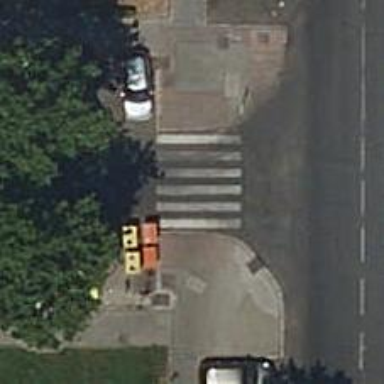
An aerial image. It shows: Zebra crossing on the road.